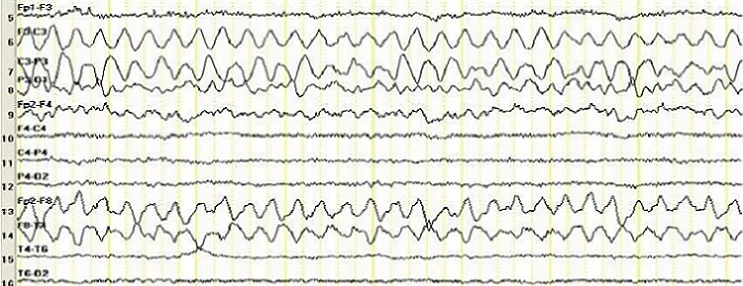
High amplitude teta slow wave activity in bilateral frontal regions.
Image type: electrography (eeg)